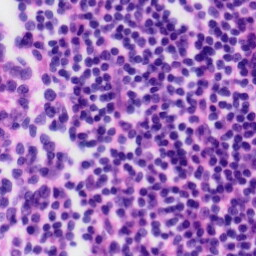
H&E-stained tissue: Tonsil